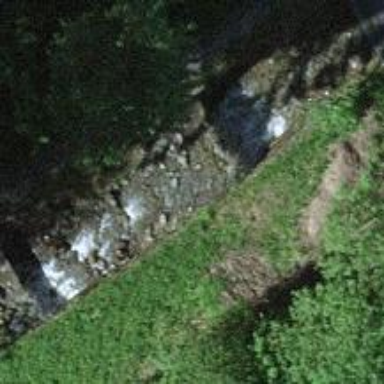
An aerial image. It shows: Check dam at location with retaining wall.